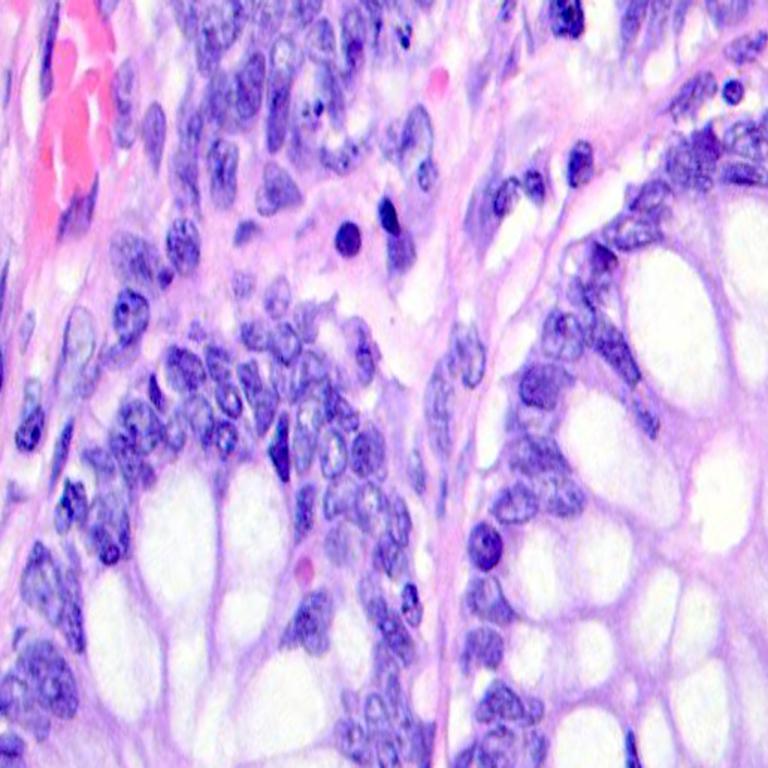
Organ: colon
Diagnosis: benign